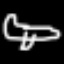
Label: airplane